Interaction volume radius: 5 \u00c5
Interaction volume height: 25 \u00c5
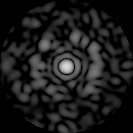
Disorder parameter: 0.8667